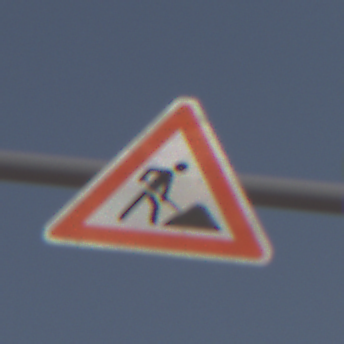
Verkehrszeichen: Arbeitsstelle
Umgebung: Outdoor, Suburban
Tageszeit: MorningAfternoon
Wetter: Clear
Licht: Natural
Jahreszeit: NotSpecified
Kontrast: HighContrast